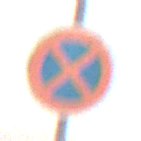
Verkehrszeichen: AbsolutesHalteverbot
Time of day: MorningAfternoon
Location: Outdoor (Nature)
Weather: Overcast
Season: Winter
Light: Natural